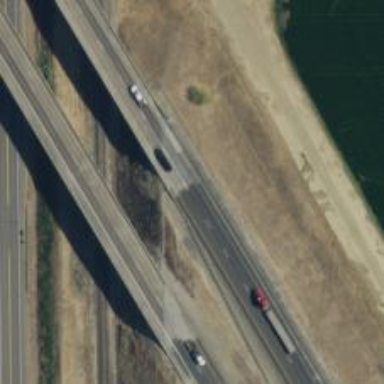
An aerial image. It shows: Motorway.